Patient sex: M
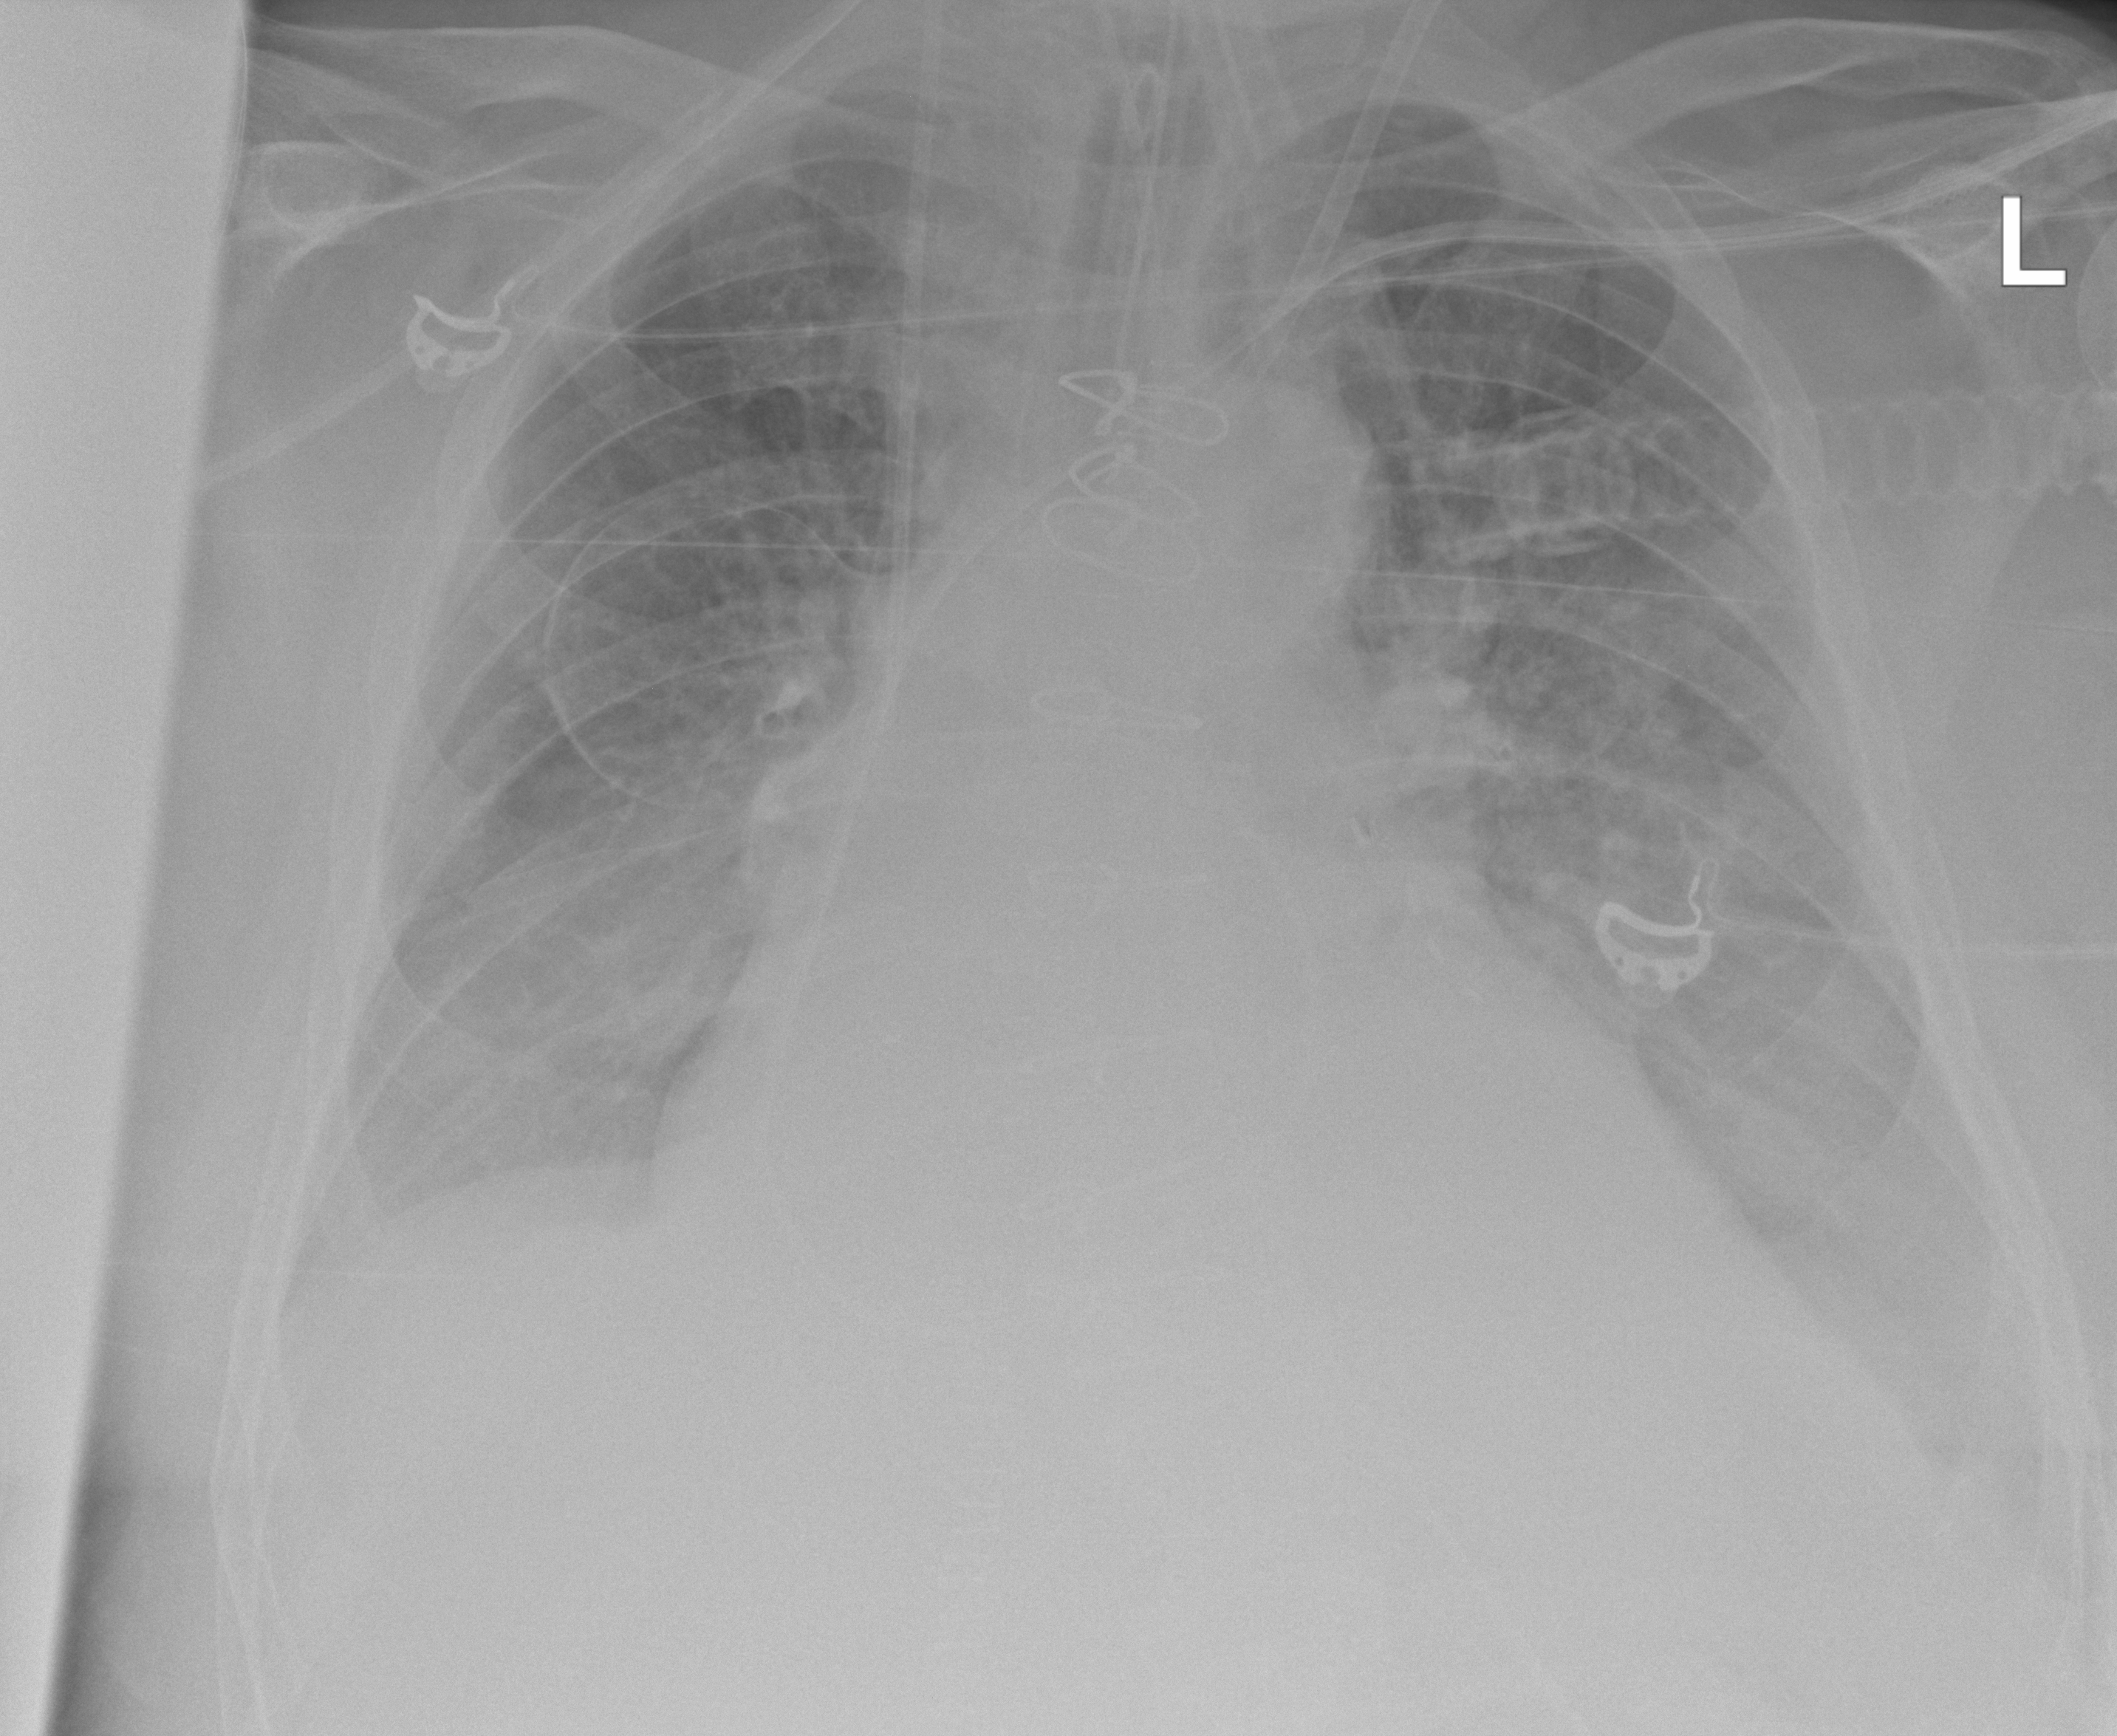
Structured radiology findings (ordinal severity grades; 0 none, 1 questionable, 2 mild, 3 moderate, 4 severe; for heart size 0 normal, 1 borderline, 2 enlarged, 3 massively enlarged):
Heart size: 3
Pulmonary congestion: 2
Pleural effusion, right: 2
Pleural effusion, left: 2
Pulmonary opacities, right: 1
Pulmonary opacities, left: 1
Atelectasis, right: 2
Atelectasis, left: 2